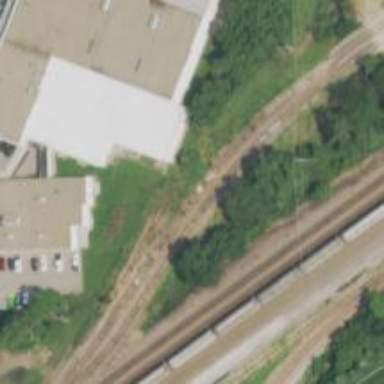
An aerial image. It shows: Disused railway spur service.